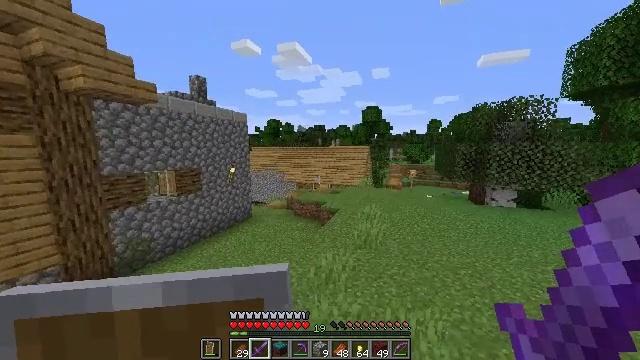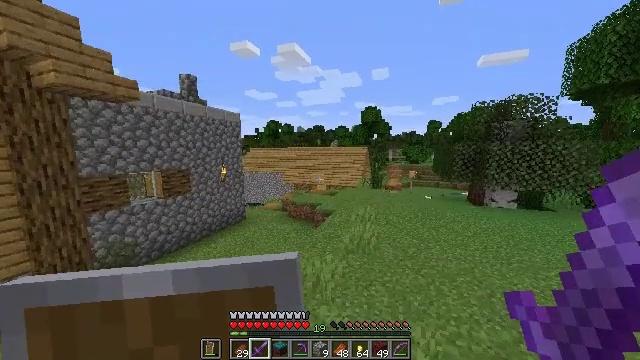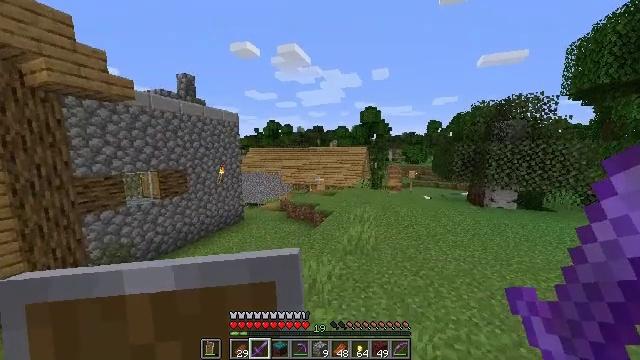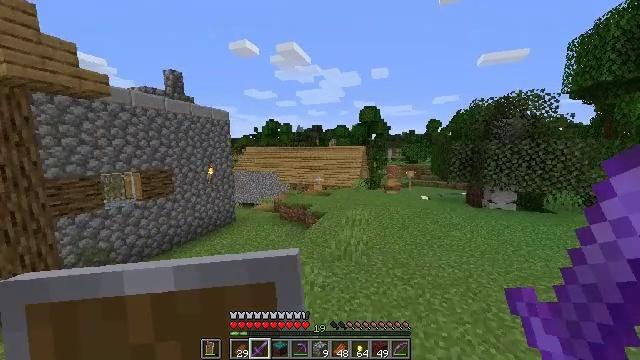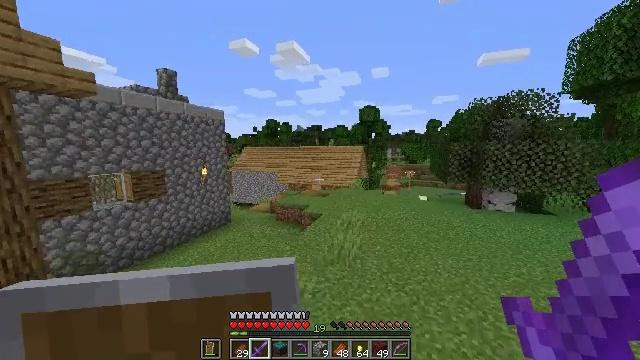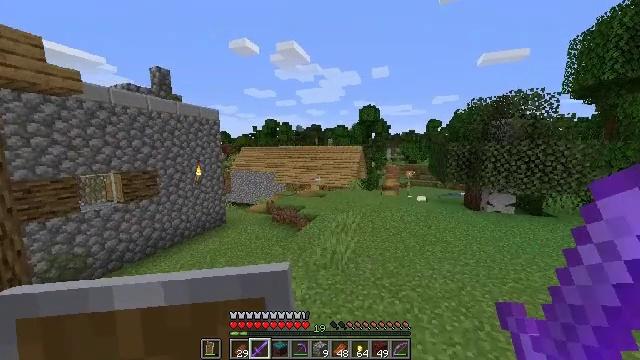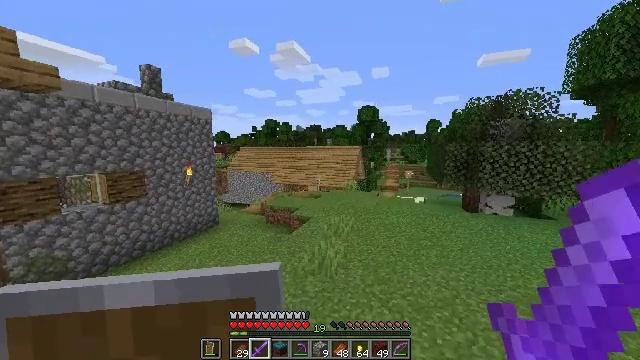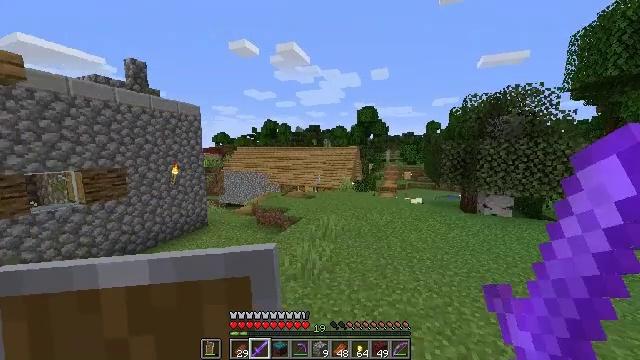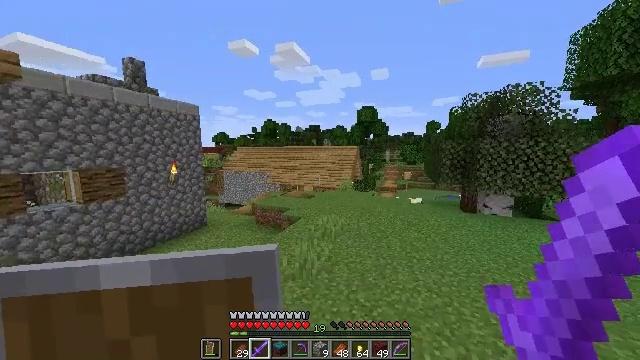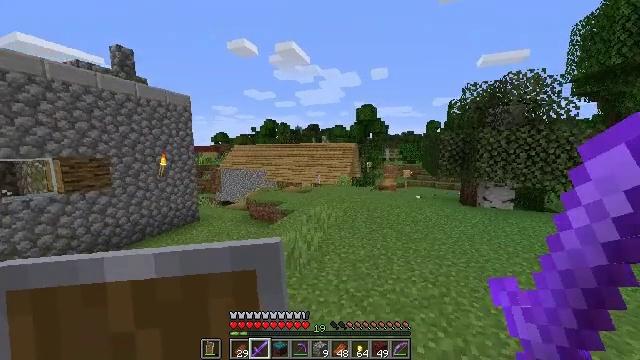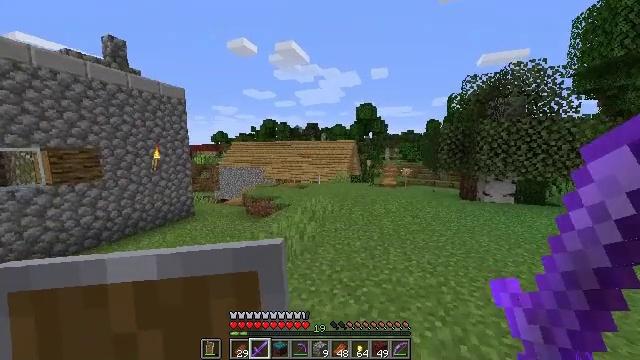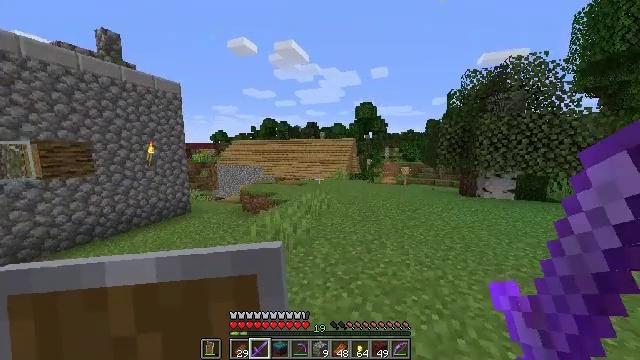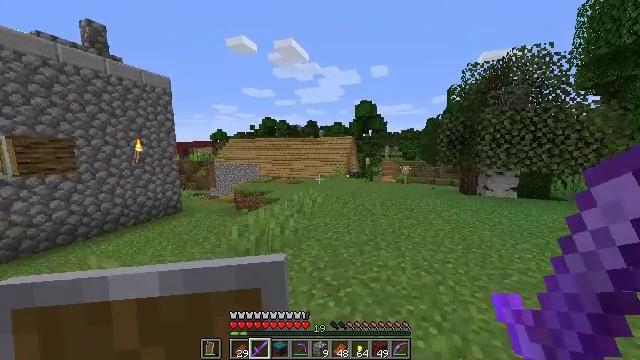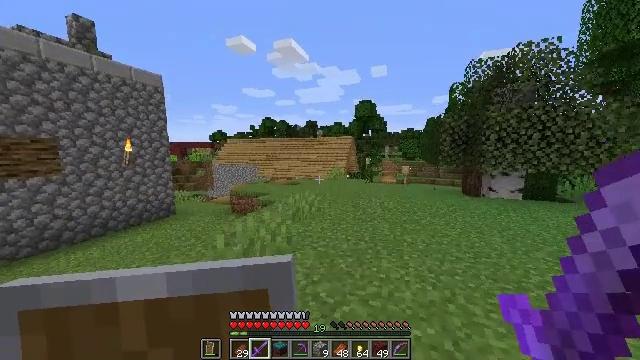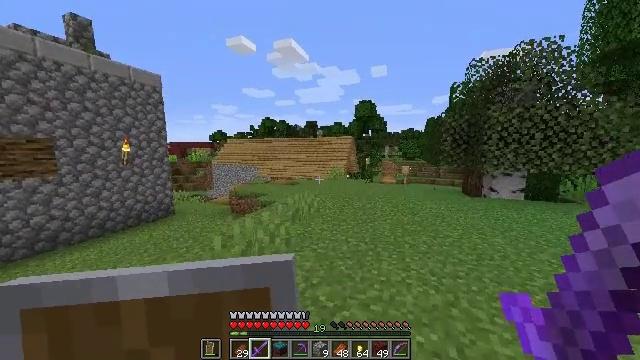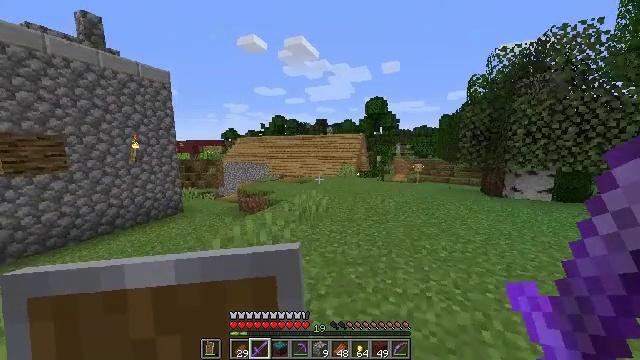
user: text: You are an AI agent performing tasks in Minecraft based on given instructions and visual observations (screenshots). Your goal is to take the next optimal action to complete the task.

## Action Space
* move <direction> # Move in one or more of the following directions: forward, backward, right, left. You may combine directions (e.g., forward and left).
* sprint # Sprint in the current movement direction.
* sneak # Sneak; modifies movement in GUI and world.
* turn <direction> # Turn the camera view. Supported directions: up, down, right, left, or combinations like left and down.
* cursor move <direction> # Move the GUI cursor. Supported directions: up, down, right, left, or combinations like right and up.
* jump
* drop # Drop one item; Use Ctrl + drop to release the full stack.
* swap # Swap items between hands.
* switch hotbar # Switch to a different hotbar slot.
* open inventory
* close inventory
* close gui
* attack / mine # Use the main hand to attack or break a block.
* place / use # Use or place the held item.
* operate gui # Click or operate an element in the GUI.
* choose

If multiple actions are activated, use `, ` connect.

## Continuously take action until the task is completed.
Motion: motion action
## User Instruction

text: Remove the tall grass to clear the area.
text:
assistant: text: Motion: move forward and move right
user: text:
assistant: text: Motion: move forward and move right
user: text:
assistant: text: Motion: move forward and move right
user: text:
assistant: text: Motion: move forward and move right
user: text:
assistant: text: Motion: move forward and move right
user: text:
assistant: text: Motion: move forward and move right
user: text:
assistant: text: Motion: move forward and move right
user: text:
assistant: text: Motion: move forward and move right
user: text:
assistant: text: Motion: move forward and move right
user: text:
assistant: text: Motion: move forward and move right
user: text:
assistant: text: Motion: move forward and move right
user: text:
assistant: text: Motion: move forward
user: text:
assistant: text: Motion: move forward
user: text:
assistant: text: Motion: move forward
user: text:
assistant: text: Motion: move forward, turn left
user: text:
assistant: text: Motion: move forward, turn left
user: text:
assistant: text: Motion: move forward, turn left
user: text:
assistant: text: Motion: move forward, turn left and down
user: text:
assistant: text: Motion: move forward, turn left and down
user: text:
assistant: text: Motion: move forward, turn left and up
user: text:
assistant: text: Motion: move forward, turn left and up
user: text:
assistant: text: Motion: move forward
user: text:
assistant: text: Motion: move forward
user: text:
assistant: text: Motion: move forward and move right
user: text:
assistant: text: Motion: move forward and move right, turn right
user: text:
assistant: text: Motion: move forward and move right
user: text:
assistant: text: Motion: move forward and move right, turn down
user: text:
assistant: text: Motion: move forward and move right, turn left
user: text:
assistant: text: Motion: move forward and move right, turn left
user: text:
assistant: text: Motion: move forward and move right